Current action and preconditions to check: trajectory_clear

Your task: For each precondition in the list above, predict whether it will hold at this action.

Consider the current scene as observed from the mobile robot's camera, and analyze the predicted future states of all dynamic agents (e.g., people, animals, vehicles, or any moving entities) within the NEXT SECOND.

IMPORTANT: Only answer "very likely" if you are absolutely certain—based on strong, clear evidence—that a dynamic agent will violate the precondition in the predicted future state. Do NOT answer "very likely" for unlikely, ambiguous, or low-probability risks.

Ask yourself for each precondition: Is there a high probability, with clear and convincing evidence, that the predicted future states of any dynamic agent will interfere with the predicted future state of the currently executing action within the NEXT SECOND, causing that precondition to fail?

Assess the risk level based on these predictions. Use "likely" or "very likely" if motions create a clear risk of interference.

Use "neutral" or "improbable" if agents are nearby but their predicted paths are clearly diverging or non-conflicting.

Failure Risk Categories: "very improbable", "improbable", "neutral", "likely", "very likely"

Answer Format: Output ONLY the probability_of_failure value from these categories: "very improbable", "improbable", "neutral", "likely", "very likely"

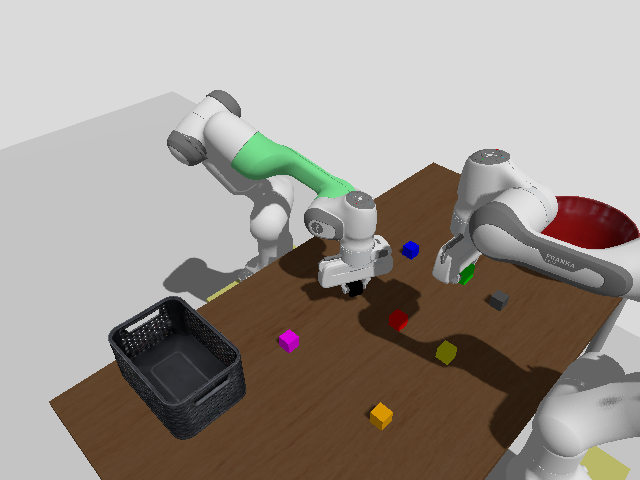

Answer: very improbable